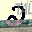
Label: 2